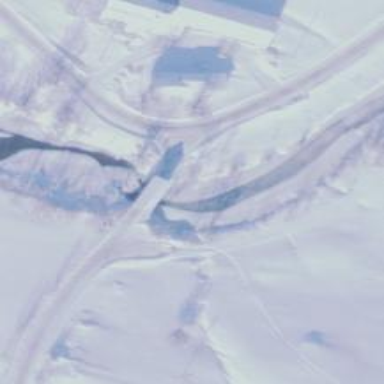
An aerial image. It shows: Covered bridge over unclassified road.